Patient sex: F
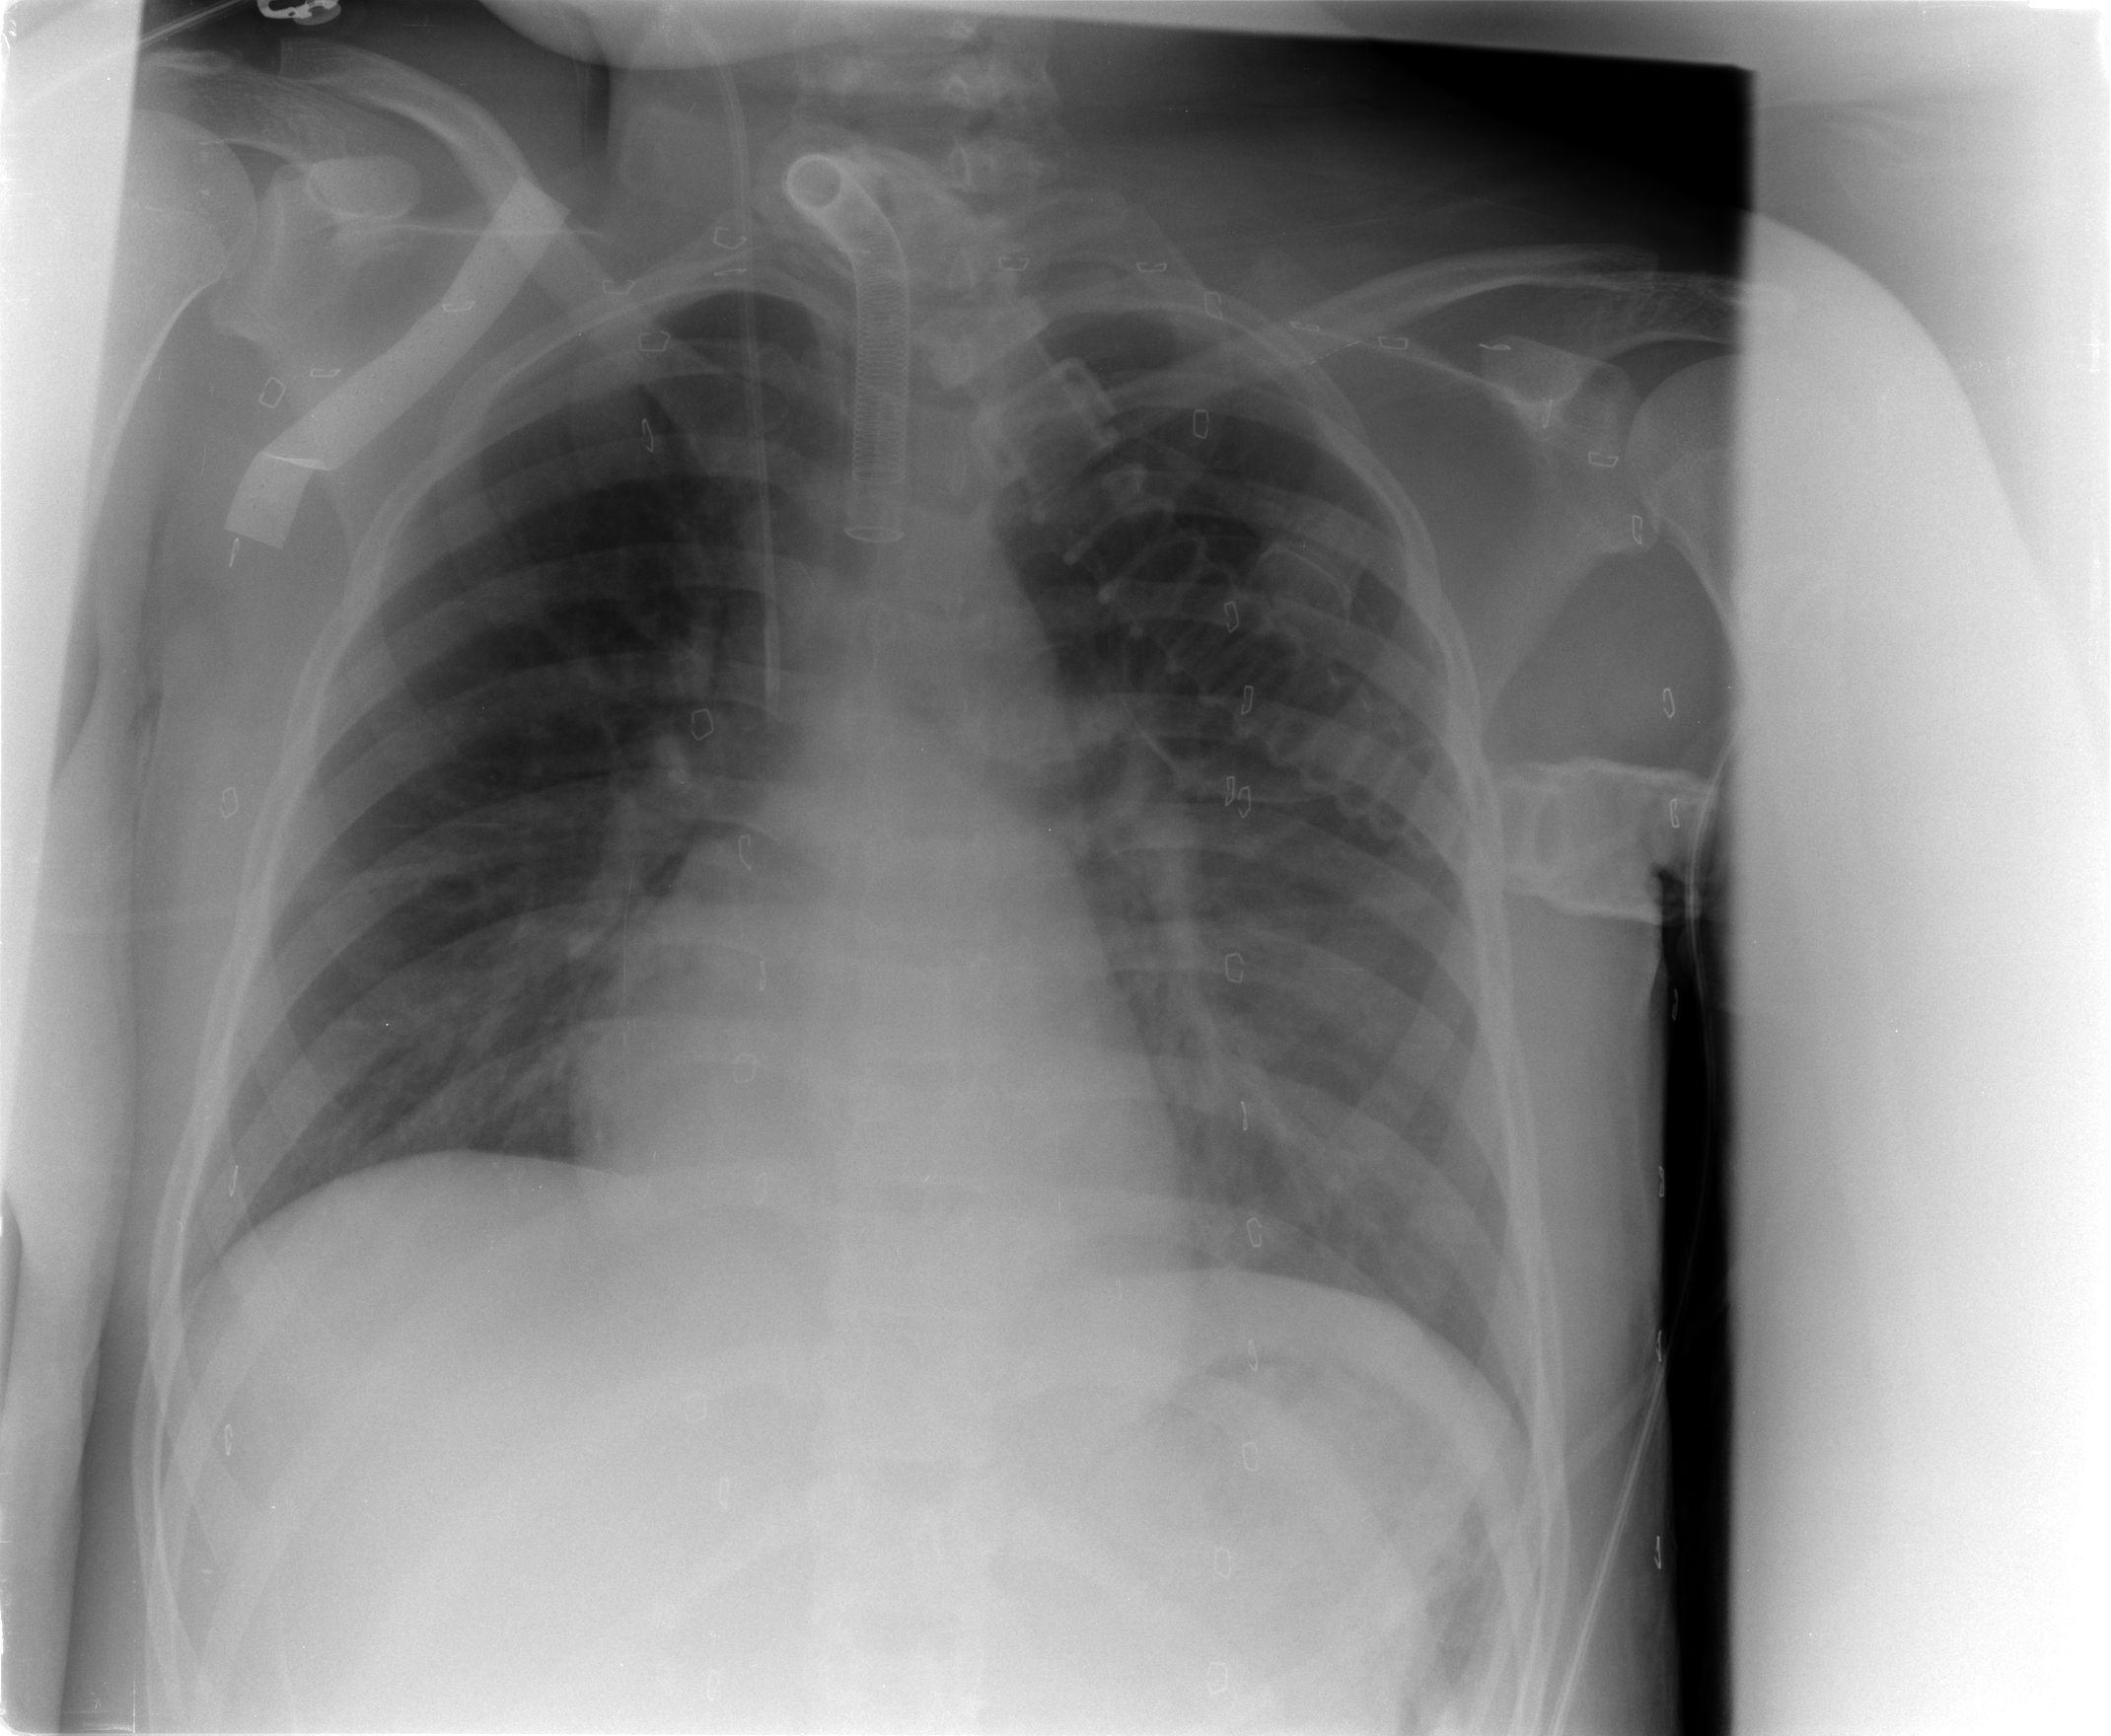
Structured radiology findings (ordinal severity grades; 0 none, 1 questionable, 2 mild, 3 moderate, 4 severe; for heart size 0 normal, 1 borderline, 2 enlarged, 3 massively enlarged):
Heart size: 0
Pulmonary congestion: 2
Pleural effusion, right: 0
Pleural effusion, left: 0
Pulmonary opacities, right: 1
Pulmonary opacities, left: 1
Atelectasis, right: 1
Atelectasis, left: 1